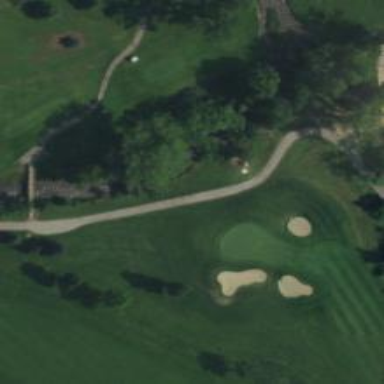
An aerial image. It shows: View of golf hole.